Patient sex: F
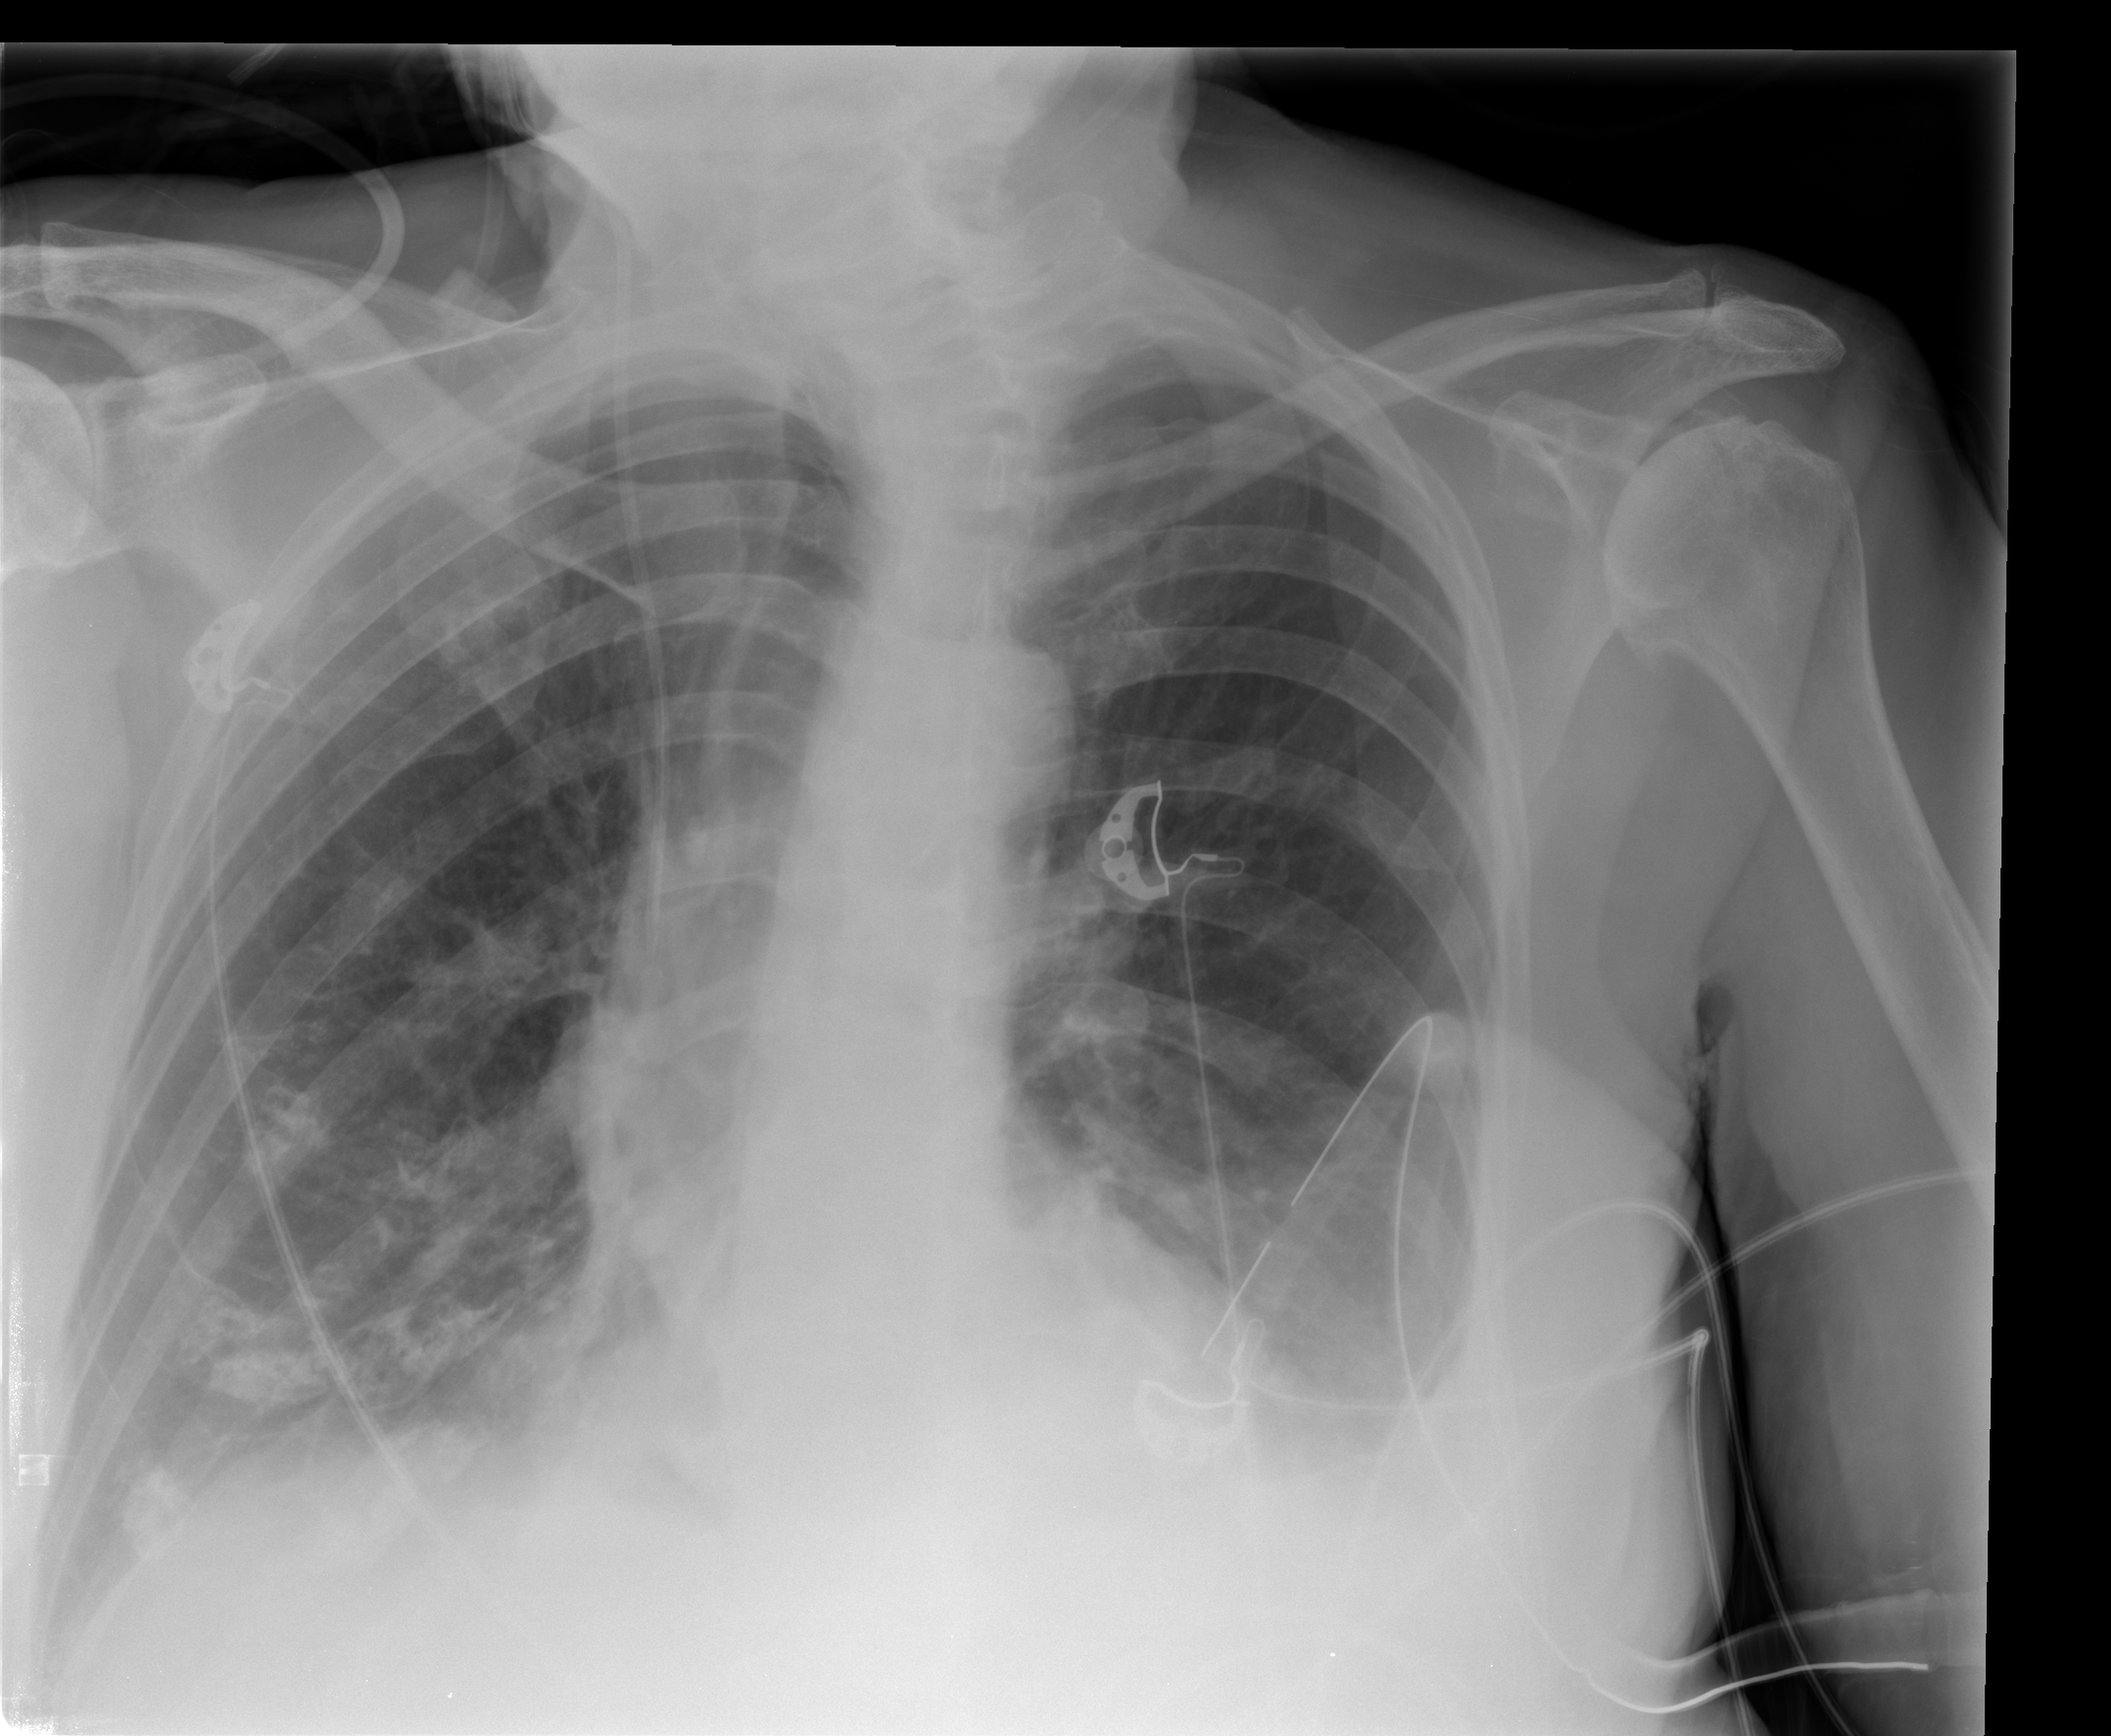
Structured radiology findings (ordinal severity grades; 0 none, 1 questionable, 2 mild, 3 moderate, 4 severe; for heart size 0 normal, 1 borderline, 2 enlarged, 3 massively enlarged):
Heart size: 0
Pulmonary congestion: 0
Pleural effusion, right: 1
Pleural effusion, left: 2
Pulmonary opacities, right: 0
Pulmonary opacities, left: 0
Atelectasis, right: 2
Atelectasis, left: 2